Aerial crown-view tile of a tropical tree (Barro Colorado Island, Panama), acquired 20240918:
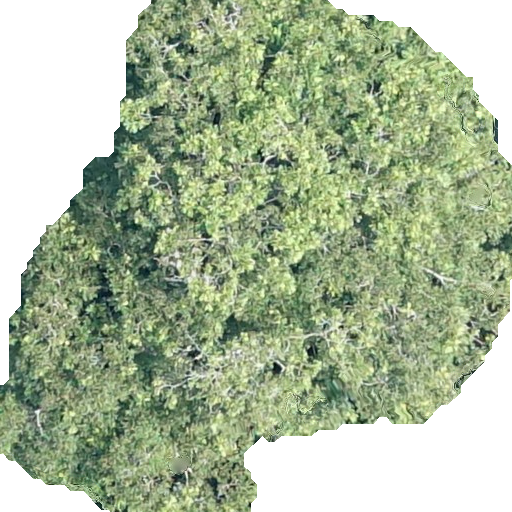
Species: Dipteryx oleifera
GBIF accepted scientific name: Dipteryx oleifera
Crown area: 314.865 m²